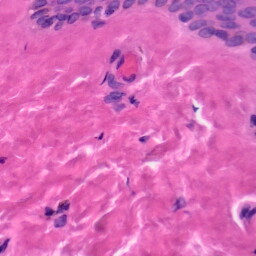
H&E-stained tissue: Skin